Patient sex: M
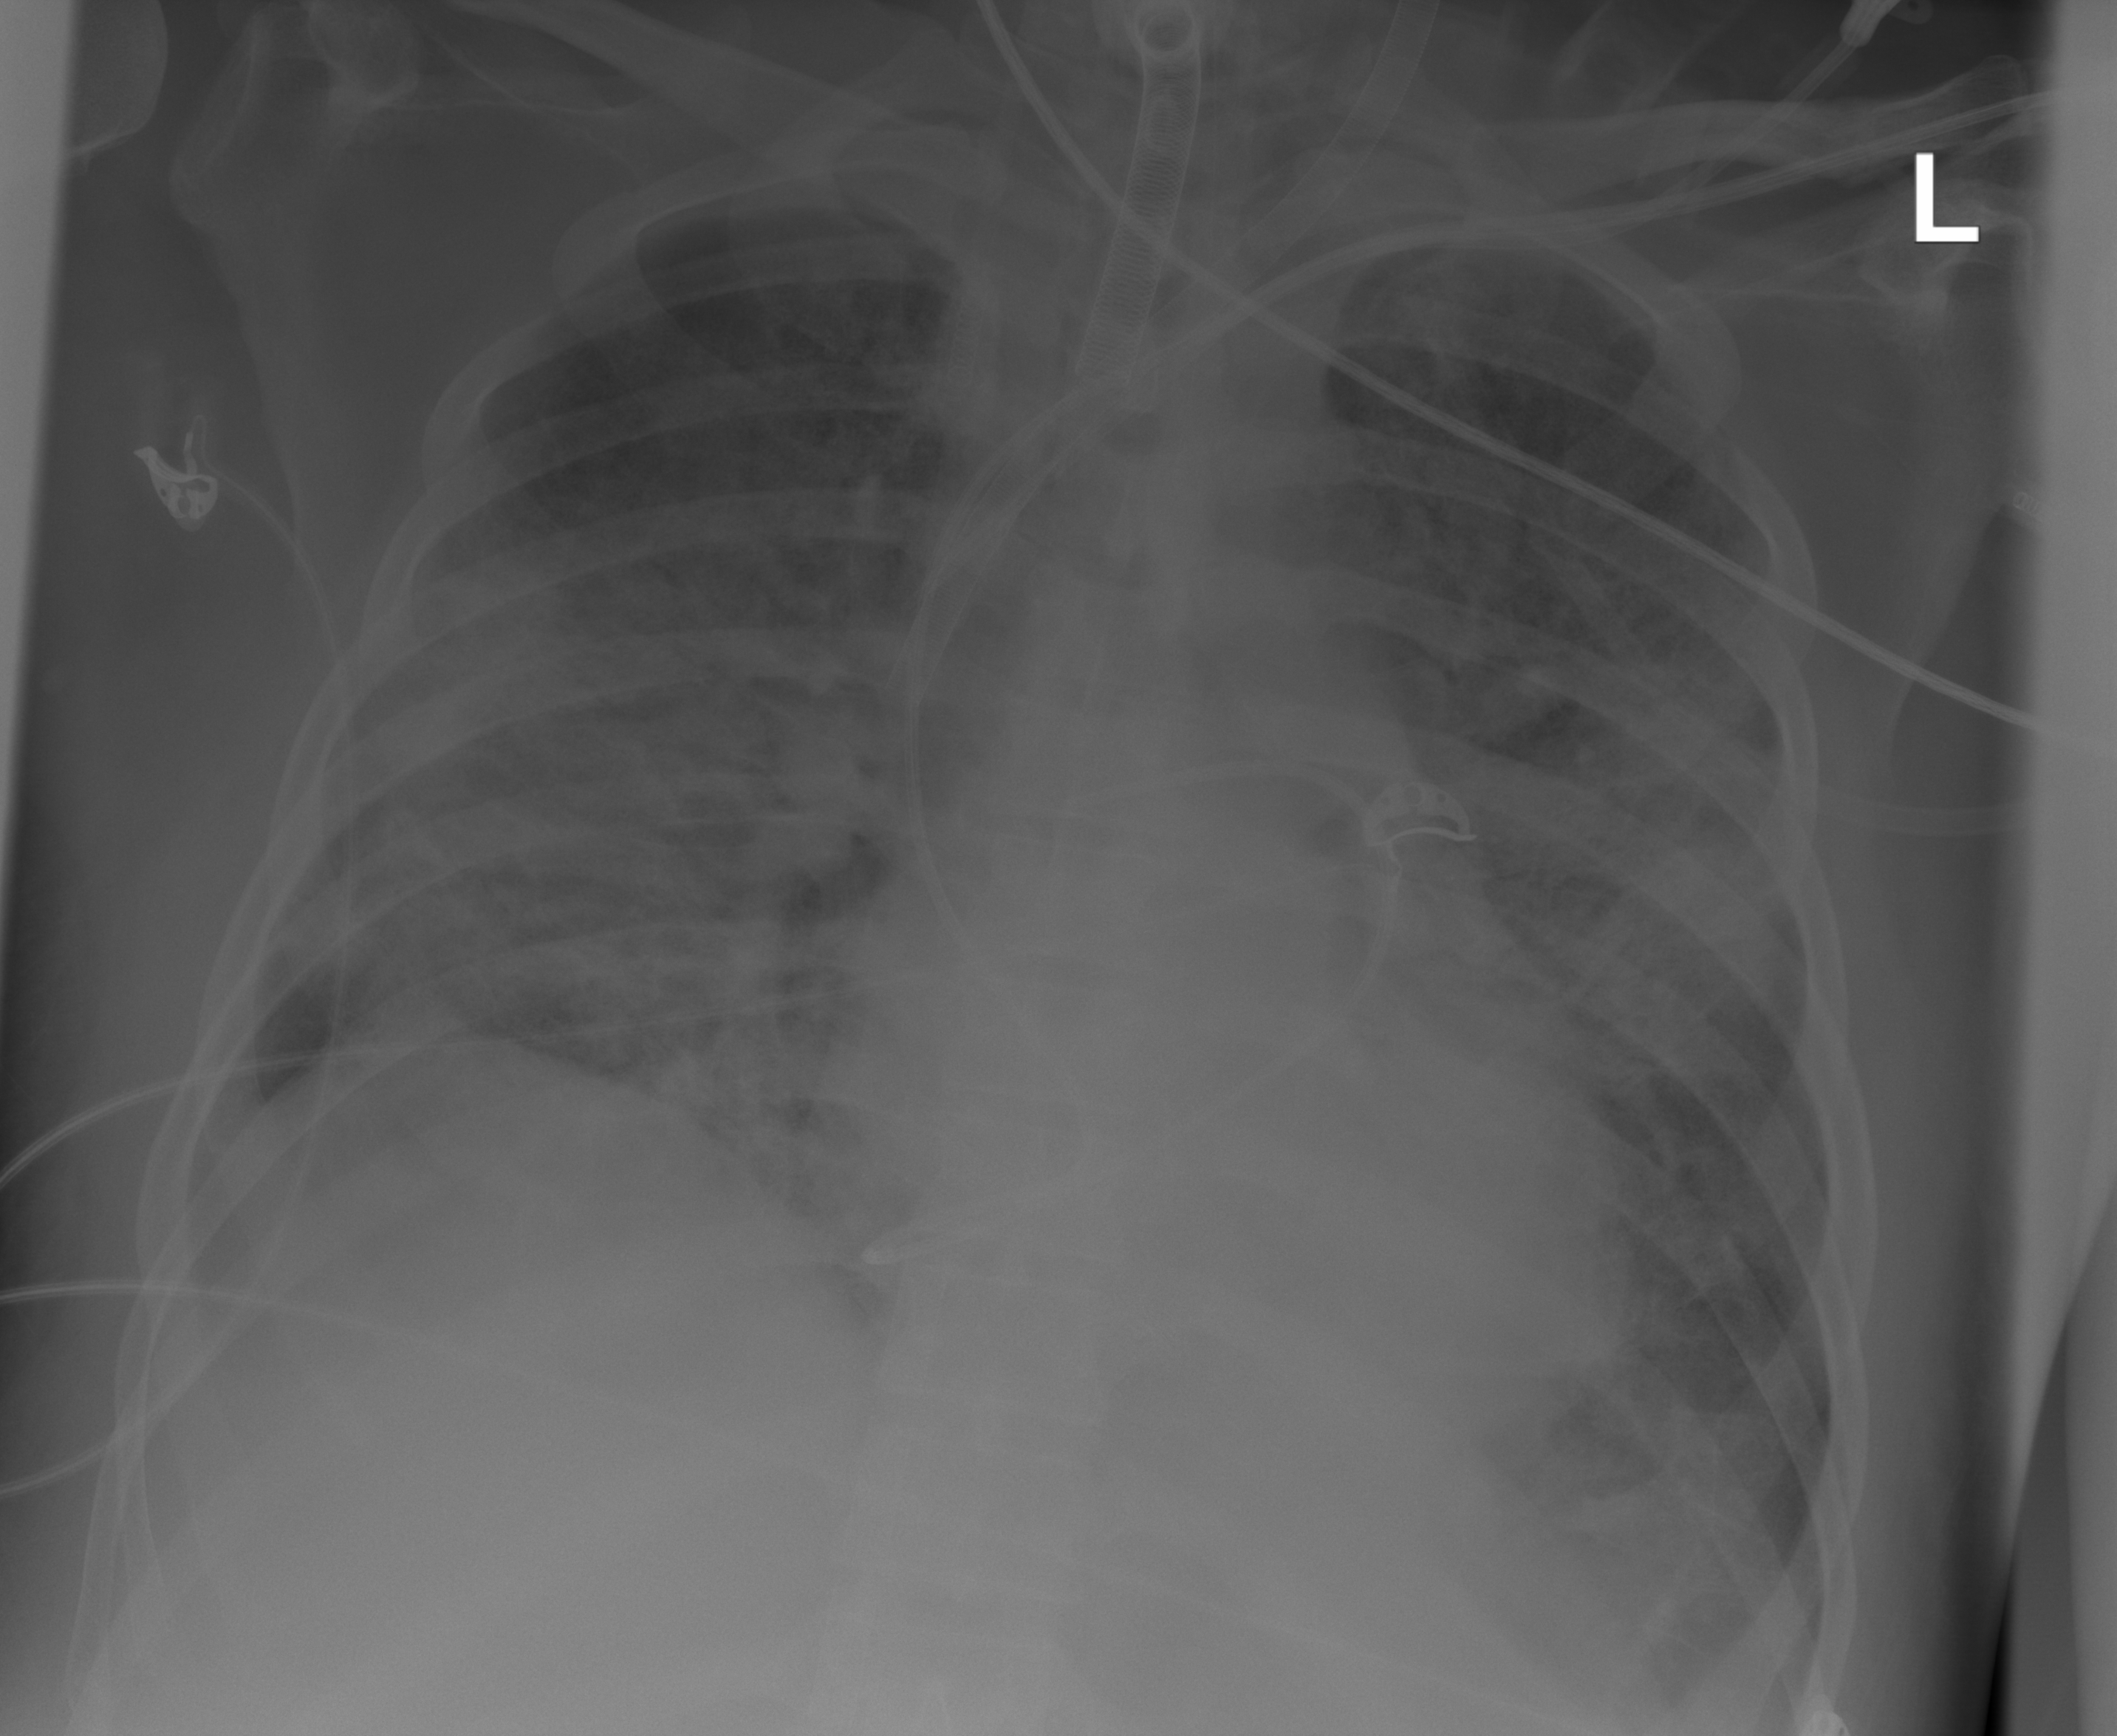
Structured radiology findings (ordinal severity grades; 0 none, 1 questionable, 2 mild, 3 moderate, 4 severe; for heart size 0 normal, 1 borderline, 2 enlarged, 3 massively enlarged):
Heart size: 0
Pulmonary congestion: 3
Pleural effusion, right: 1
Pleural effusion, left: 2
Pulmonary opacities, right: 4
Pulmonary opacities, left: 4
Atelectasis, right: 3
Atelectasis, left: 3